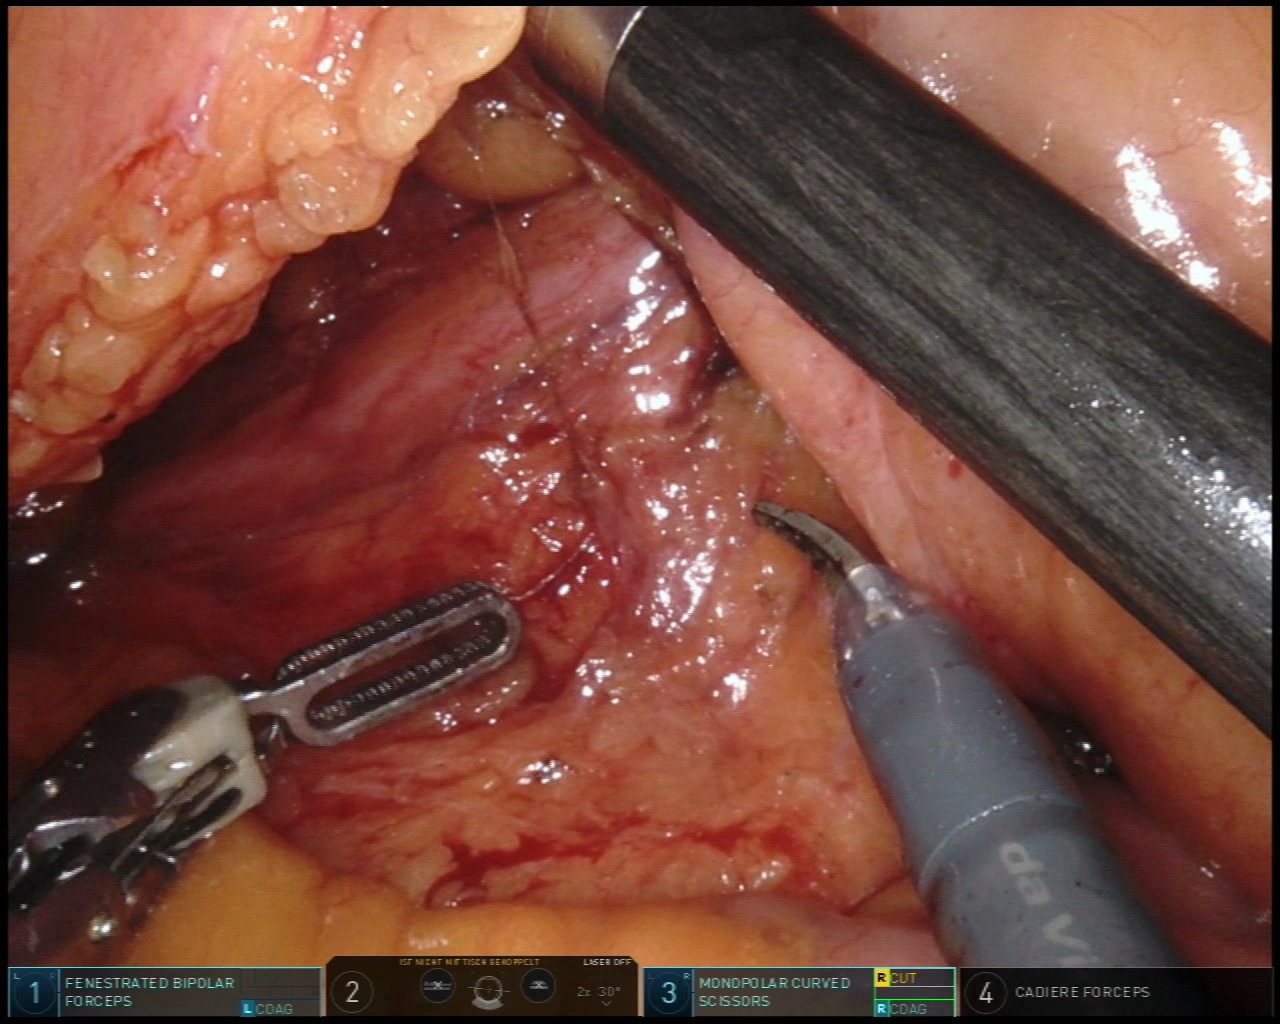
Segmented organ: ureter
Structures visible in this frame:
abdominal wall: no
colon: no
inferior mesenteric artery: no
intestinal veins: no
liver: no
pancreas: no
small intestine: yes
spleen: no
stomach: no
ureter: yes
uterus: no
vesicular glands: no